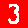
Digit: 3